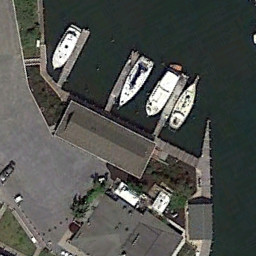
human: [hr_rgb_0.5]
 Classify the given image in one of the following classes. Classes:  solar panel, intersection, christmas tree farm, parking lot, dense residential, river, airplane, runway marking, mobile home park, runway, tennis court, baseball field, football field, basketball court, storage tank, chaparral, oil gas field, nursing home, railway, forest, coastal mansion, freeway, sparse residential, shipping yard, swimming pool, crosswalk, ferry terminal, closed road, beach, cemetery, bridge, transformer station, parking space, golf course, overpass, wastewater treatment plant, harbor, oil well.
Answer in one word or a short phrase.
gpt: ferry terminal